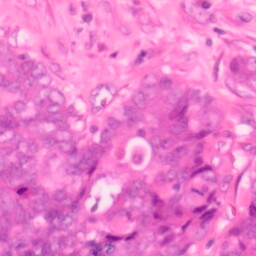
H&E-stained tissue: Colon